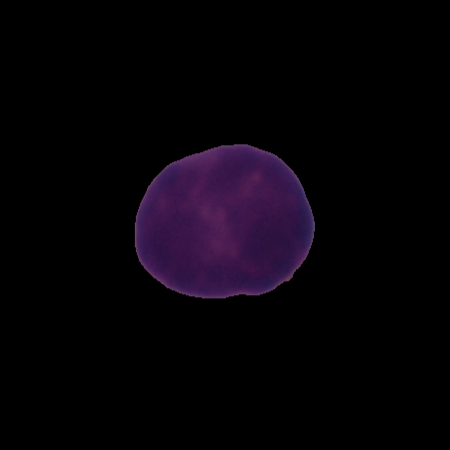
Label: healthy